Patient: sex F, age 65
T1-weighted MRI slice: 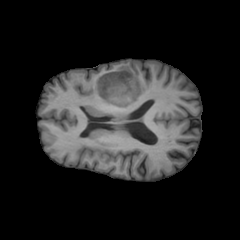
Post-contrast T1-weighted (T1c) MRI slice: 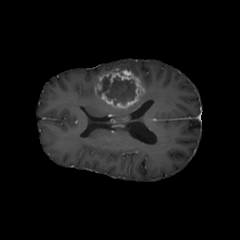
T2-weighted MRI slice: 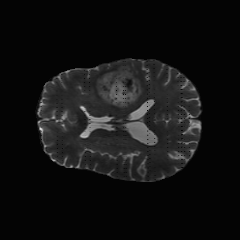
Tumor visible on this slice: yes
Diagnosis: Glioblastoma, IDH-wildtype
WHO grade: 4